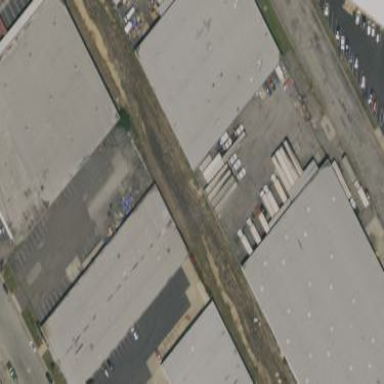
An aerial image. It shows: Warehouse building.